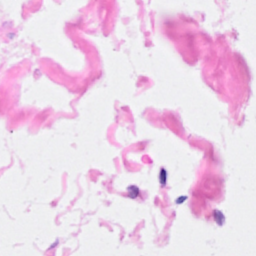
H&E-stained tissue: Breast